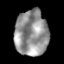
Tissue: lung
Cell type: Epithelial cells
Senescence score: 0.2056
Nuclear area (px): 1486
Mean DAPI intensity: 146.729